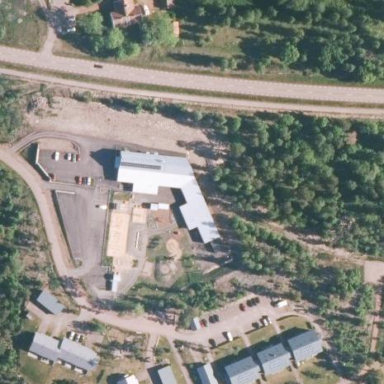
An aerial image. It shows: Kindergarten building.